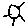
Label: sun